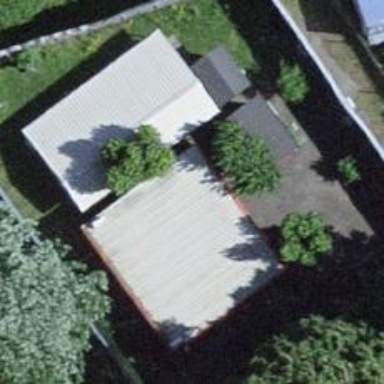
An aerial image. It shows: Animal shelter.